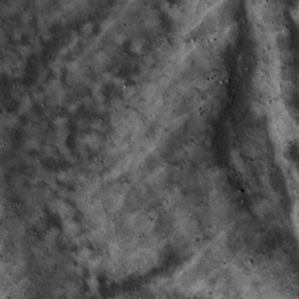
Label: non_frost